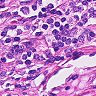
Metastatic tissue present: no